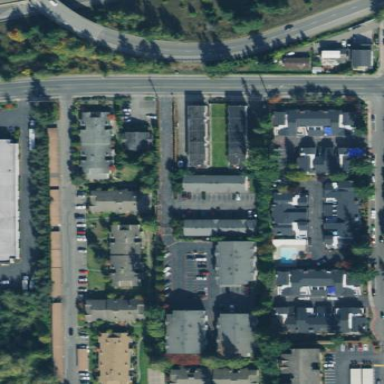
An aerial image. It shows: Residential area with apartments.